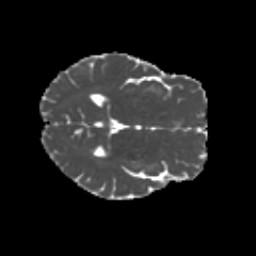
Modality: MD
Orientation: axial
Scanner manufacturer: siemens
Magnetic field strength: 3 T
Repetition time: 4.16 s
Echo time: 0.0806 s